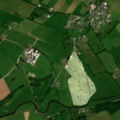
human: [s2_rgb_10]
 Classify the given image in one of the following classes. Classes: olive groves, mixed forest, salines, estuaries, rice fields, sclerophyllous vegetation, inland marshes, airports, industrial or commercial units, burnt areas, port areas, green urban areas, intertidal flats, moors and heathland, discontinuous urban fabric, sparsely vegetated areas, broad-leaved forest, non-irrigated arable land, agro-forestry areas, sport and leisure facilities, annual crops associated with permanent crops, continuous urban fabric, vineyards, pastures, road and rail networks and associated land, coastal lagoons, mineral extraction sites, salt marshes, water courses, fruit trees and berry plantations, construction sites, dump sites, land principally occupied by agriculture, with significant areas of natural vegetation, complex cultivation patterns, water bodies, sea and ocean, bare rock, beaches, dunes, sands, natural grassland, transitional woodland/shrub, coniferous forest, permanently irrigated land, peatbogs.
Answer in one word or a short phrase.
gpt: pastures